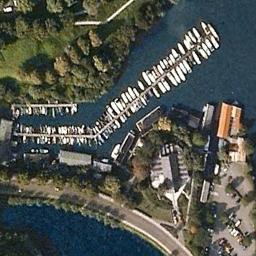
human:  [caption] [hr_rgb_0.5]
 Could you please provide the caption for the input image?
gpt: The colors of ships in harbor are different .

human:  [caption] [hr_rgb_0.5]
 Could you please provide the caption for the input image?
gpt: The harbor with lots of neatly docked boats is next to a forest and some buildings and a parking lot are next to the harbor .

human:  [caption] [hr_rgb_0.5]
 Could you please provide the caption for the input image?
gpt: There are many trees near the harbor .

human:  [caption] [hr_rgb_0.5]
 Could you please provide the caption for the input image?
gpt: Many ships are neatly lined up on the waterfront of the harbor surrounded by buildings and trees .

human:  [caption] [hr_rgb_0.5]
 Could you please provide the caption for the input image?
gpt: There are many green trees and some buildings around the harbor .